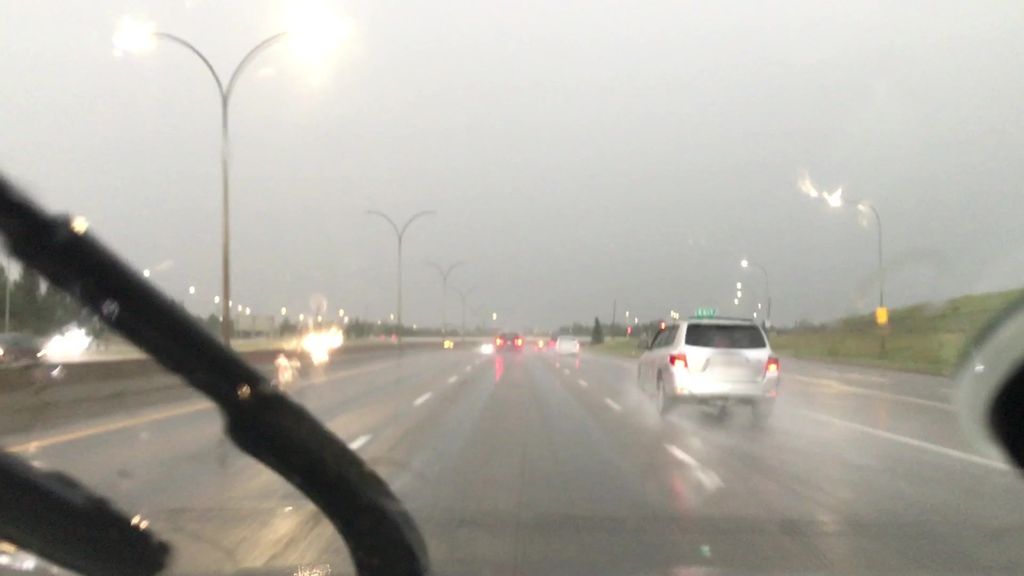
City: edmonton